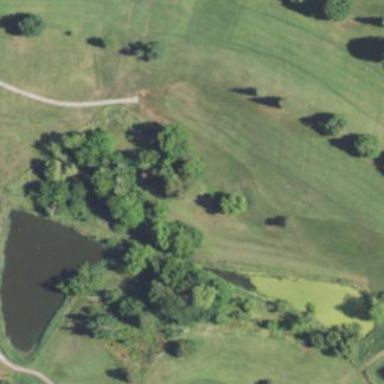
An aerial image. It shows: Water hazard in golf course. The hazard is natural water feature.